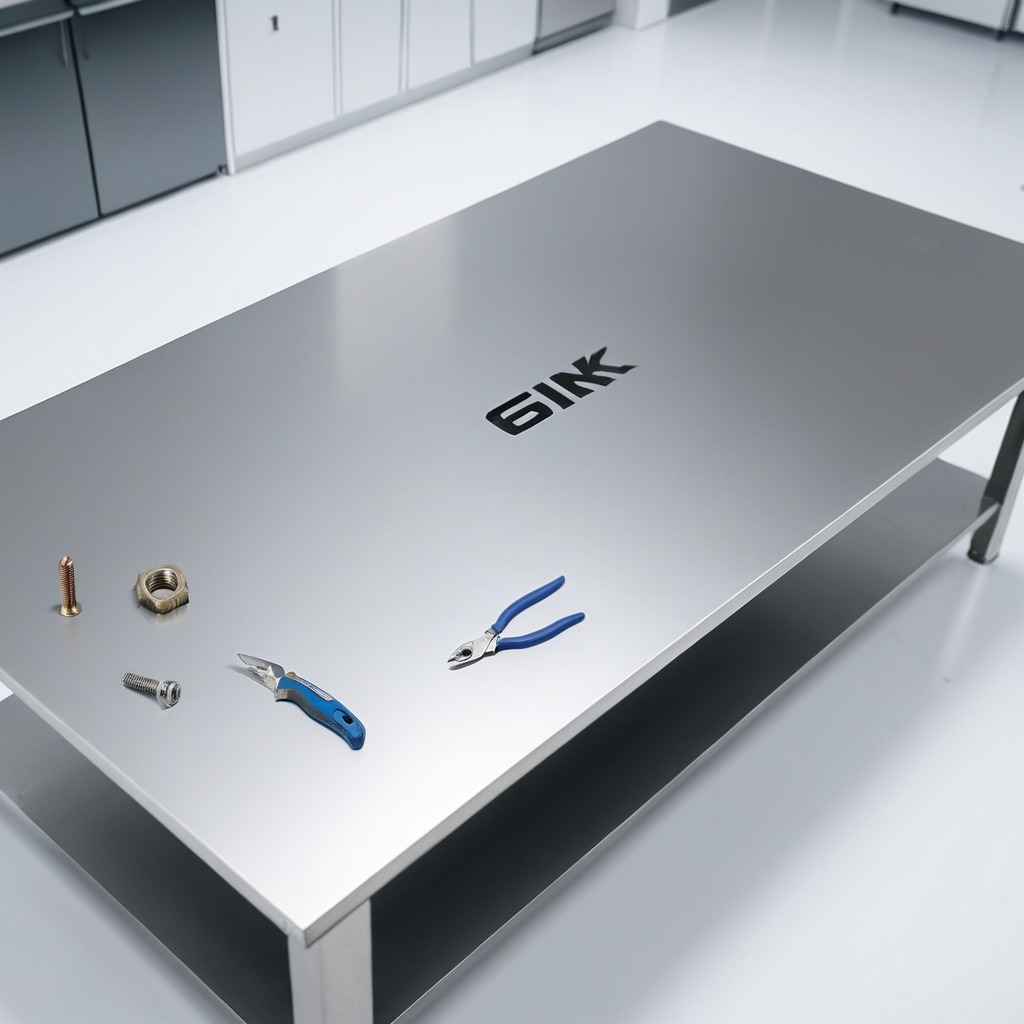
A utility knife, a metal machine screw, a pair of pliers, a coiled metal spring, and a metal nut are lying on the stainless steel table in a high-end prototyping lab.